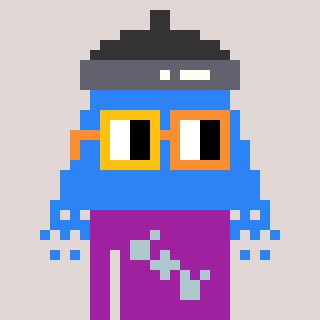
a pixel art character with square yellow and orange glasses, a shower-shaped head and a magenta-colored body on a warm background